Question: How can i get all child nodes from sql table? (MemberJoiners table on pict)
Table structure:
'''
ParentID LeftChildID righChildID
'''
Here is pict:
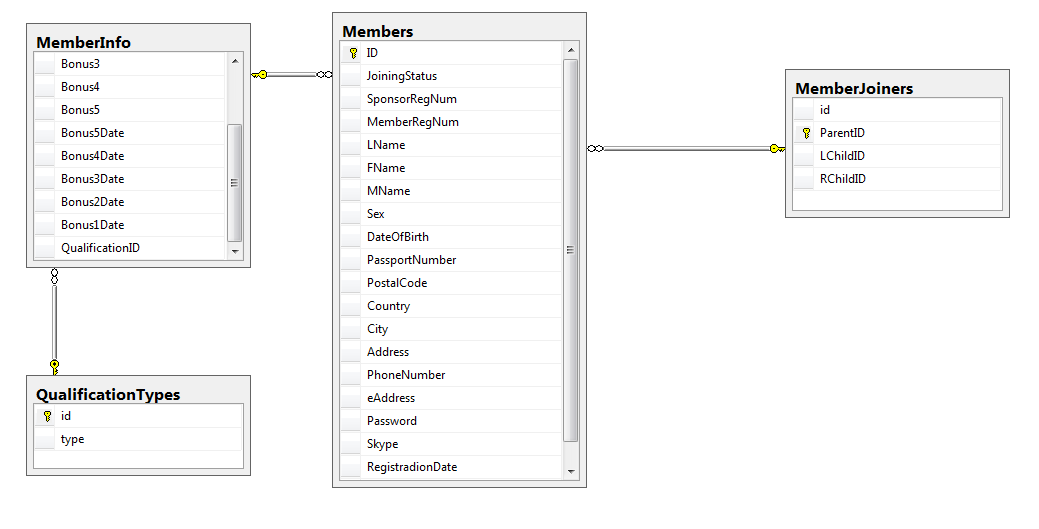
Answer: Recursive queries work, as pointed out by @Sayem. However, I would suggest a little bit of a redesign to use a Modified Pre-order Traversal technique. Sounds fancy, but <URL> explains it well.
If you are read-heavy, then it is a really fast technique.